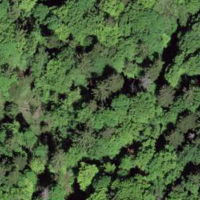
EUNIS habitat code: 41
Species observed at this site:
Certhia brachydactyla
Cyanistes caeruleus
Turdus philomelos
Lophophanes cristatus
Linaria cannabina
Chloris chloris
Troglodytes troglodytes
Corvus frugilegus
Fringilla coelebs
Regulus ignicapilla
Aegithalos caudatus
Buteo buteo
Passer domesticus
Spinus spinus
Turdus merula
Phylloscopus collybita
Poecile palustris
Fringilla montifringilla
Parus major
Erithacus rubecula
Mergus merganser
Milvus milvus
Sitta europaea
Regulus regulus
Corvus corax
Periparus ater